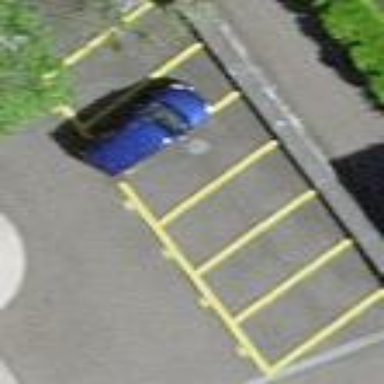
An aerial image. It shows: Diagonal street-side parking available in the area.